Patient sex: F
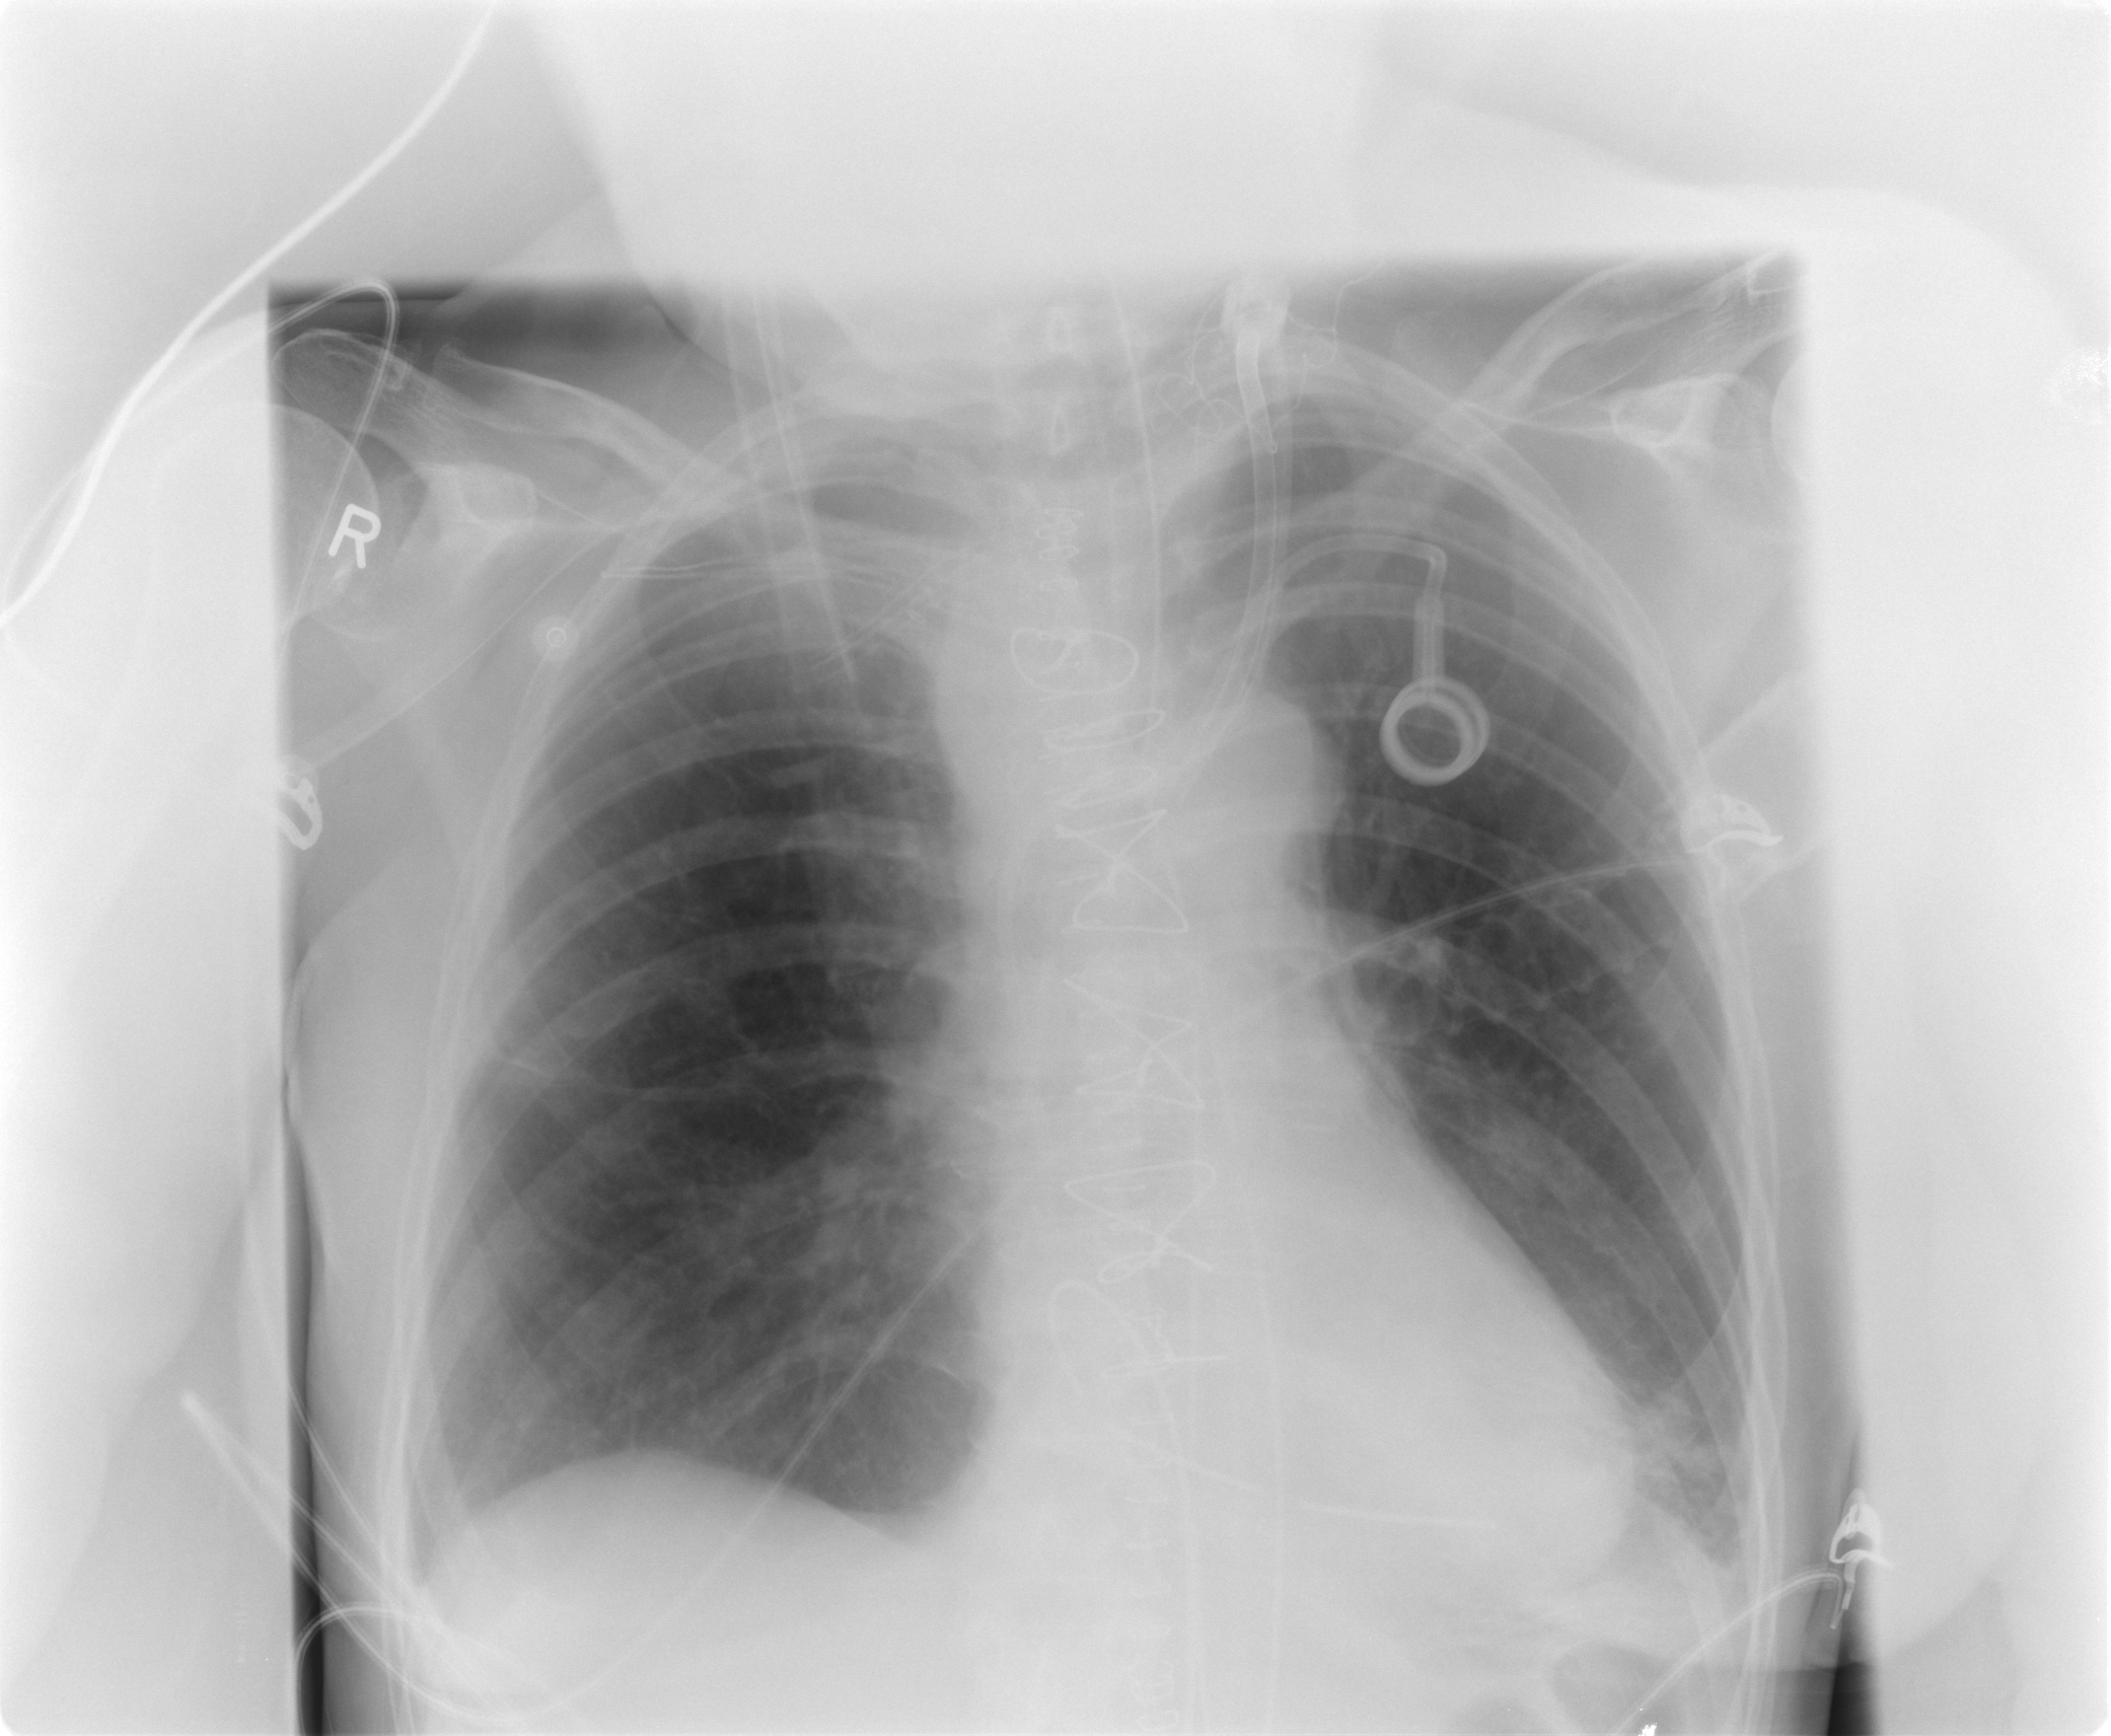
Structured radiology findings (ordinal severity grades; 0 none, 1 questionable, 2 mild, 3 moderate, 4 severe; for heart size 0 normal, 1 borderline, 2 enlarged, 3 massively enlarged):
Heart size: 0
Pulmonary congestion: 0
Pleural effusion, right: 0
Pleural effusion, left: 0
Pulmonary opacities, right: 0
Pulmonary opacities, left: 0
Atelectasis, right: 0
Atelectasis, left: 2